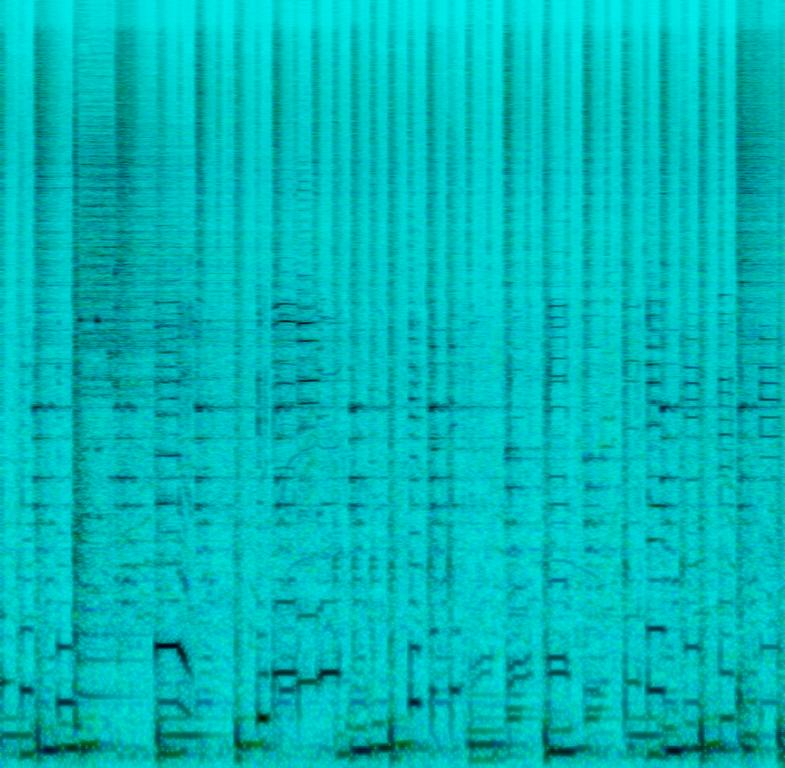
This is the recording of a jazz reggae concert. There is a saxophone lead playing a solo. There is a keyboard and an electric guitar playing the main tune with the backing of a bass guitar. In the rhythmic background, there is an acoustic reggae drum beat. The atmosphere is groovy and chill. This piece could be playing in the background at a beach. It could also be included in the soundtrack of a summer/vacation/tropical themed movie.